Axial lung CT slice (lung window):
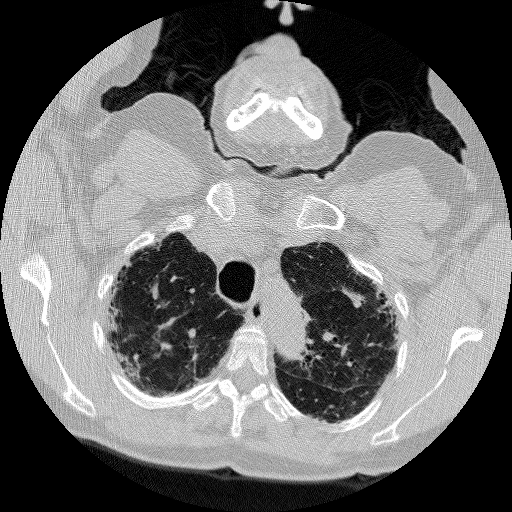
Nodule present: no